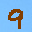
Label: 9